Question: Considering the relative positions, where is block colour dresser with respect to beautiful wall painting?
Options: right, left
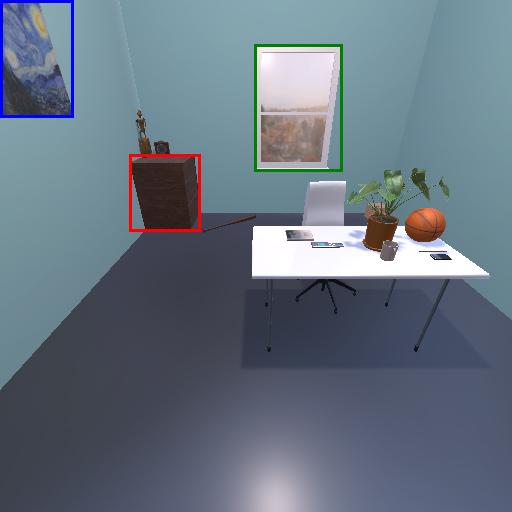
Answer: right